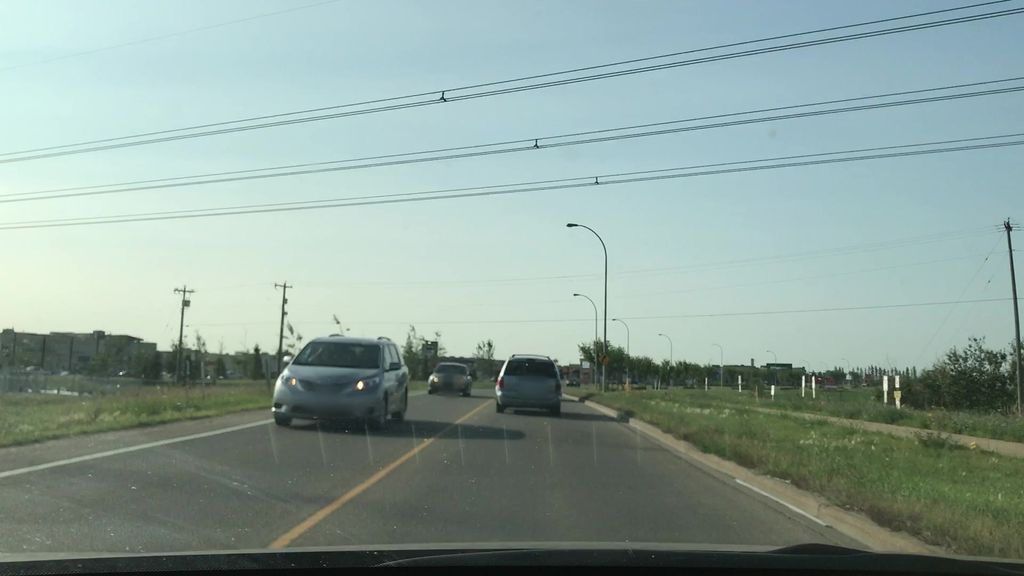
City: edmonton